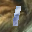
Label: 1